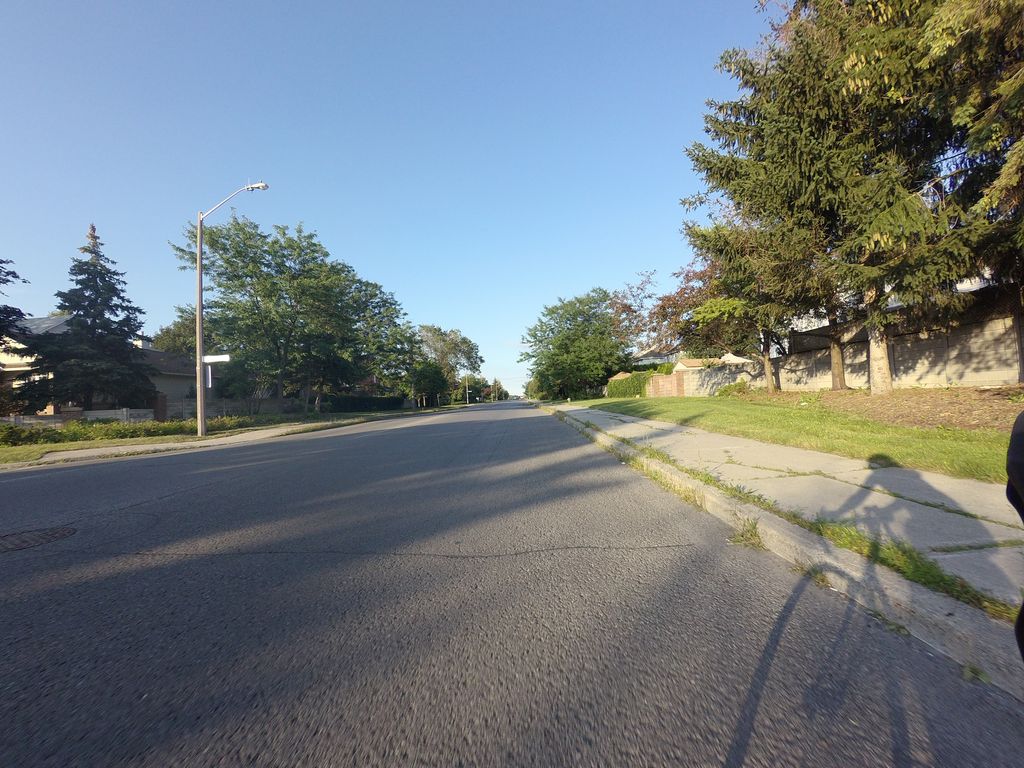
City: ottawa-gatineau